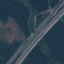
Land use / land cover: Highway